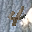
Label: 4